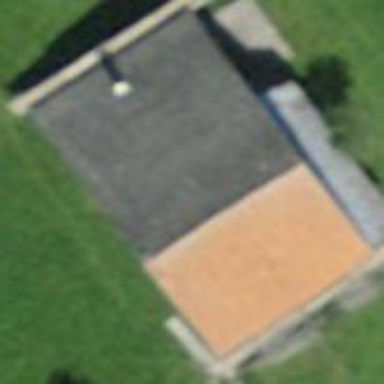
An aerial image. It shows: Simple house.